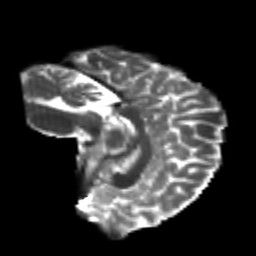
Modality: T2w
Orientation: sagittal
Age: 23
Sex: female
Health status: healthy
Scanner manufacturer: philips
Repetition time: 7.386 s
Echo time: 0.08599 s